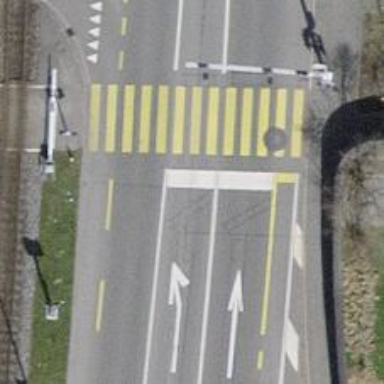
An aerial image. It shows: Road with traffic signals.